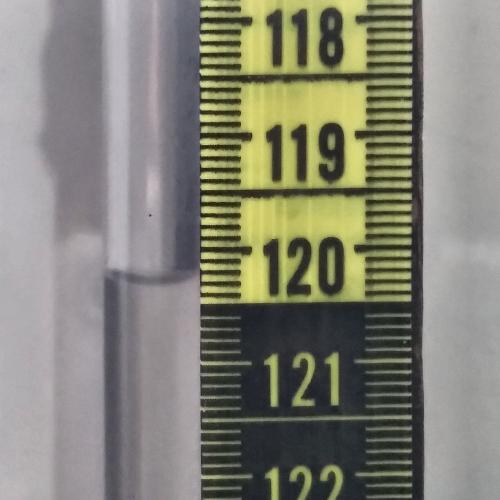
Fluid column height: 120.2 cm